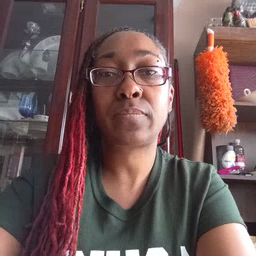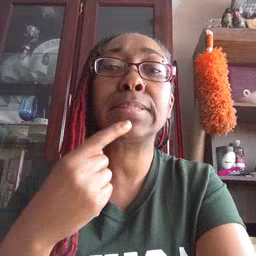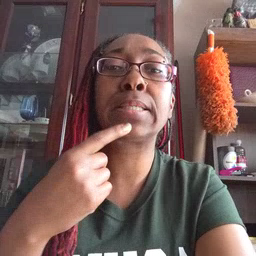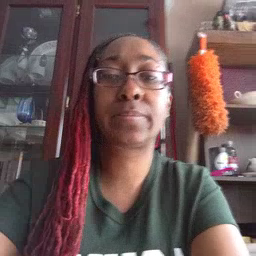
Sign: say